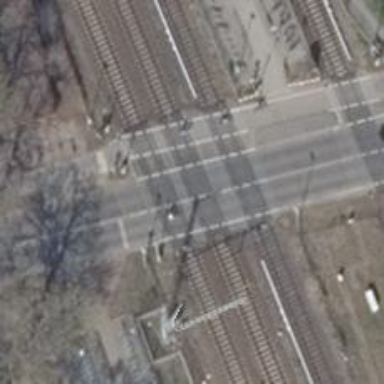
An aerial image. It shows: Level crossing with lights and saltire signs. The barrier at the crossing is of double half type.